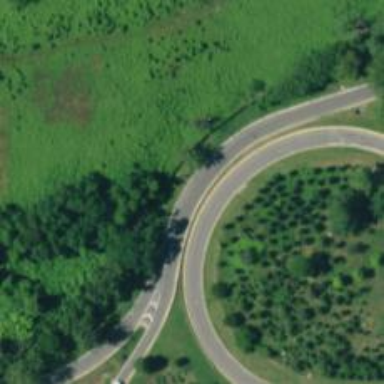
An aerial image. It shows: Primary link road with asphalt surface.